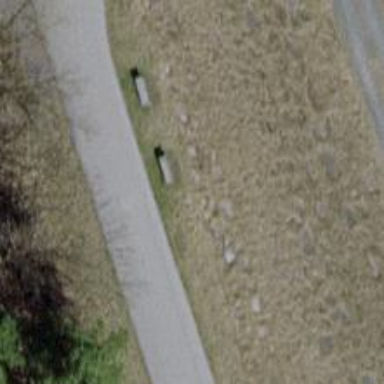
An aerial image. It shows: Concrete bench.